Field crop: maize
Growth stage: 1
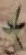
Species: atriplex